Question: Ok so I have the following setup and need some direction. I have wasted almost 2 days on this issue and I need to move on:
So Roles and Permissions are associated through RolePermissions
Role -> RolePermission -> Permission
I am looking to create a grid of checkboxes that allow me to edit all roles and permissions at the same time.
This is what im looking for visually:
Any help would be greatly appreciated! Also, I am using simple_form and bootstrap.
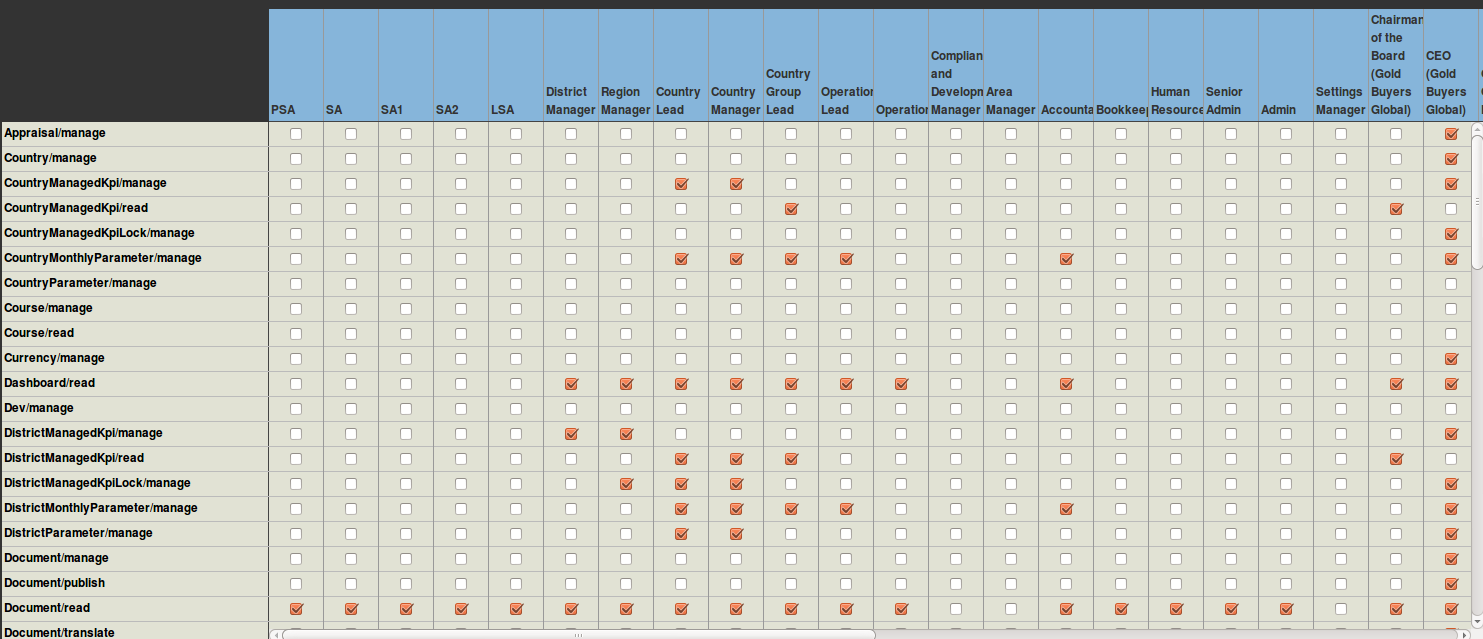
Answer: Try this,
'''
# /config/routes.rb
resources :roles do
collection do
get :edit_multiple
put :update_multiple
end
end
# /app/controllers/roles_controller.rb
class RolesController < ApplicationController
def edit_multiple
@roles = Role.all
@permissions = Permission.all
end
def update_multiple
params[:roles] = {} unless params.has_key?(:roles) # if all checkboxes unchecked.
Role.all.each do |role|
# this allows for 0 permission checkboxes being checked for a role.
unless params[:roles].has_key?(role.id.to_s)
params[:roles][role.id] = { permission_ids: [] }
end
end
@roles = Role.update(params[:roles].keys, params[:roles].values)
@roles.reject! { |r| r.errors.empty? }
if @roles.empty?
redirect_to edit_multiple_roles_path
else
render :edit_multiple
end
end
end
# /app/views/roles/edit_multiple.html.erb
<%= form_tag update_multiple_roles_path, method: :put do %>
<table>
<tr>
<th></th>
<% @permissions.each do |permission| %>
<th><%= permission.name %></th>
<% end %>
</tr>
<% @roles.each do |role| %>
<tr>
<th><%= role.name %></th>
<% @permissions.each do |permission| %>
<td><%= check_box_tag "roles[#{role.id}][permission_ids][]", permission.id, role.permissions.include?(permission) %></td>
<% end %>
</tr>
<% end %>
</table>
<%= submit_tag "Save" %>
<% end %>
# /app/models/role.rb
class Role < ActiveRecord::Base
has_many :role_permissions
has_many :permissions, through: :role_permissions
attr_accessible :name, :permission_ids
end
'''
It's a combination of <URL>
Just noticed I got the table heading backwards. This will put roles across the top and permissions down the side,
'''
# /app/views/roles/edit_multiple.html.erb
<%= form_tag update_multiple_roles_path, method: :put do %>
<table>
<tr>
<th></th>
<% @roles.each do |role| %>
<th><%= role.name %></th>
<% end %>
</tr>
<% @permissions.each do |permission| %>
<tr>
<th><%= permission.name %></th>
<% @roles.each do |role| %>
<td><%= check_box_tag "roles[#{role.id}][permission_ids][]", permission.id, role.permissions.include?(permission) %></td>
<% end %>
</tr>
<% end %>
</table>
<%= submit_tag "Save" %>
<% end %>
'''